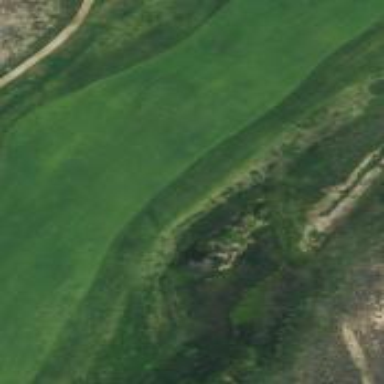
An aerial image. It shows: Scenic golf fairway.